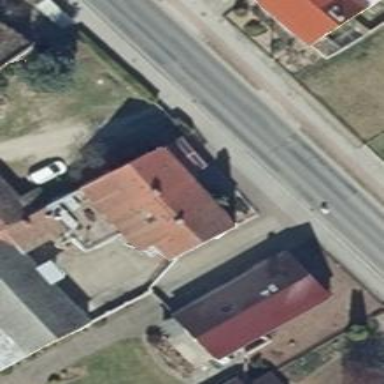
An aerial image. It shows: Residential building.